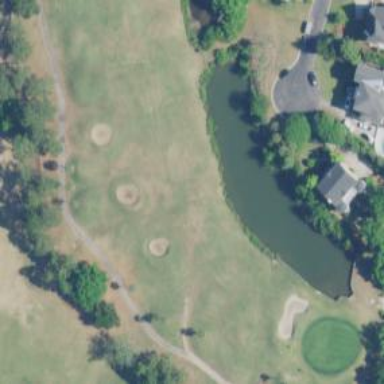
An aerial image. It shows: View of golf hole.